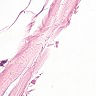
Metastatic tissue present: no